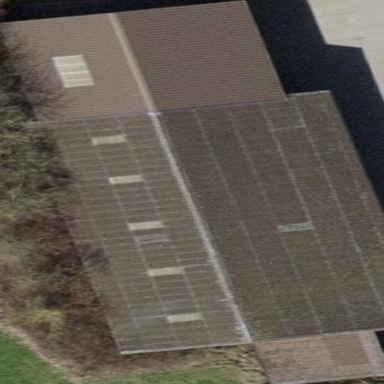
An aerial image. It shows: View of roof of building.